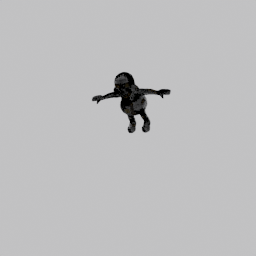
Label: animals